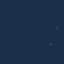
Label: SeaLake